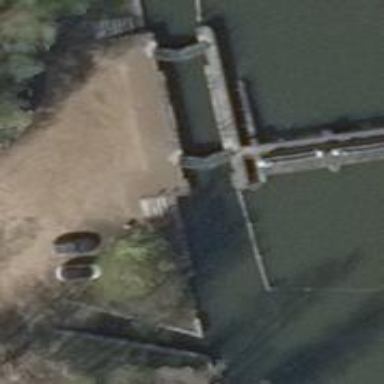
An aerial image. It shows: Asphalt footway next to lock gate waterway.